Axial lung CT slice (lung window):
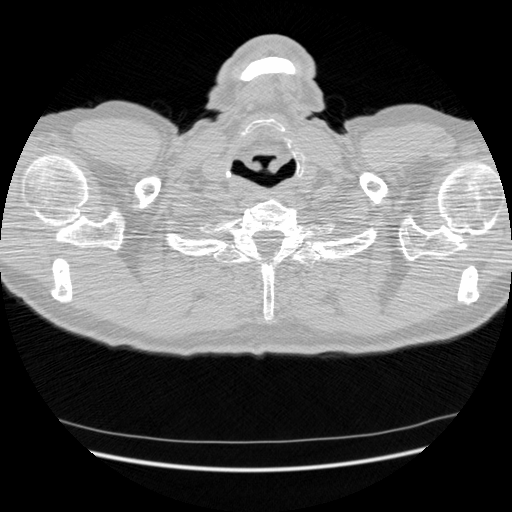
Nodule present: no